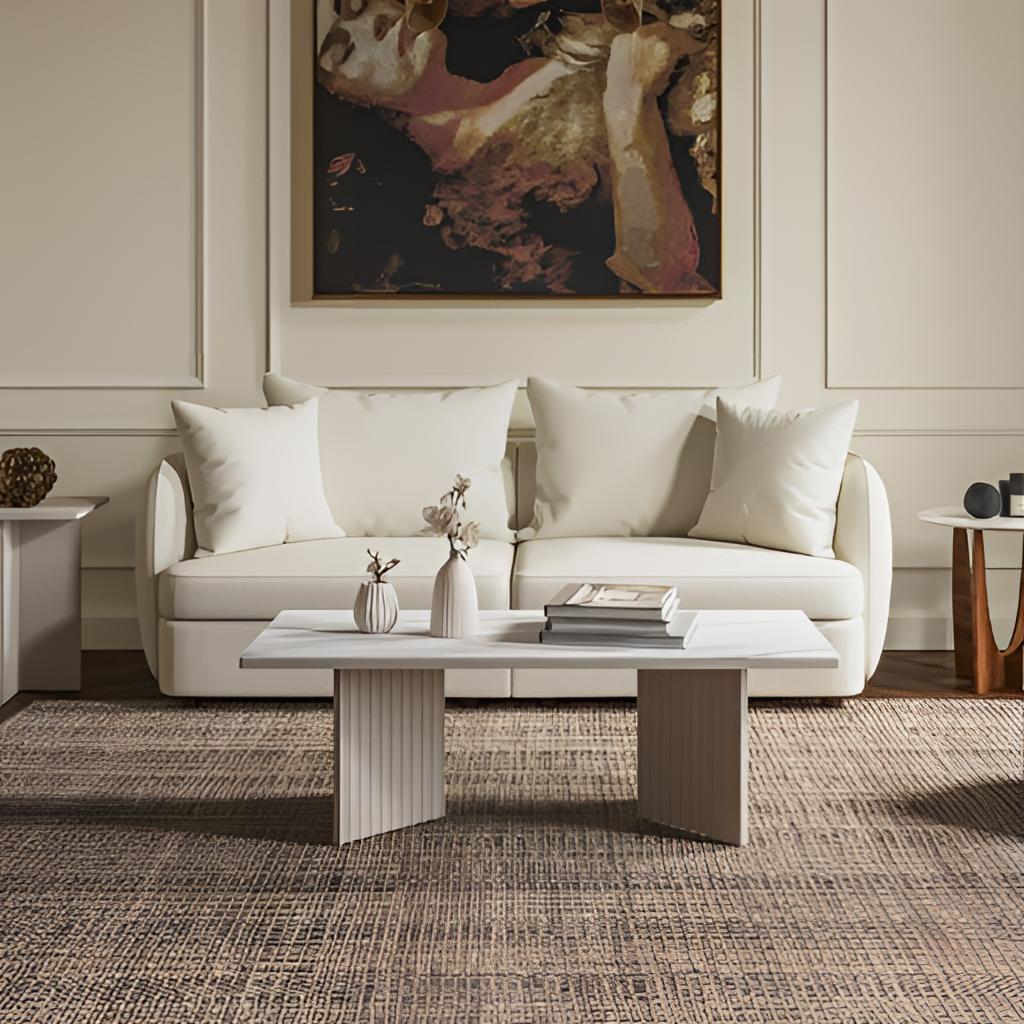
fabric sofa, living room, contemporary, wood flooring, with plank pattern, beige paint wallpaper, with solid pattern